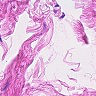
Metastatic tissue present: no